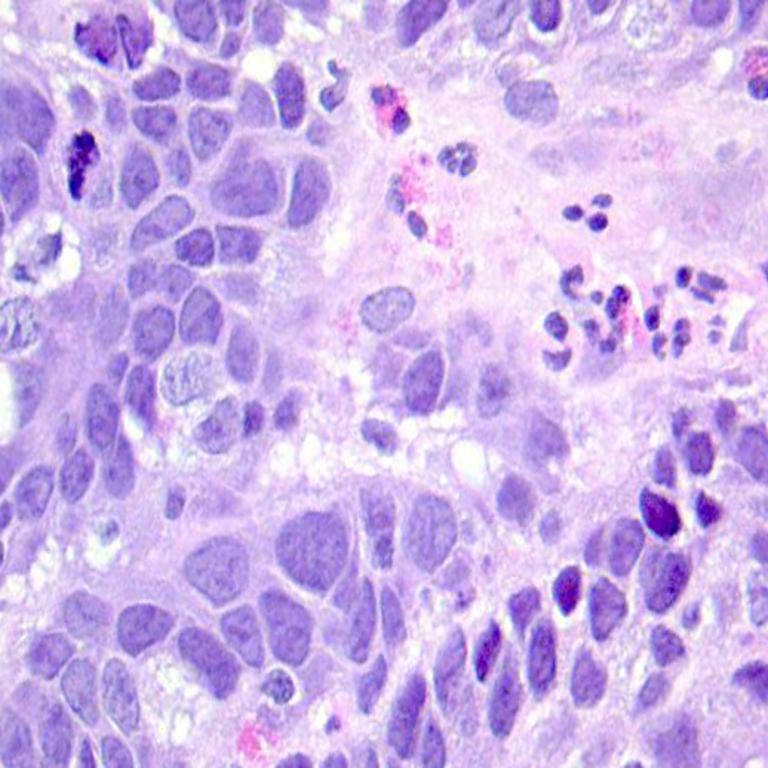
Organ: colon
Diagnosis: adenocarcinomas